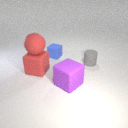
large purple rubber cube to the left of small gray rubber cylinder